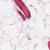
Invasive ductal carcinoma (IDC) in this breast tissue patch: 0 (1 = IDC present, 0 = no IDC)